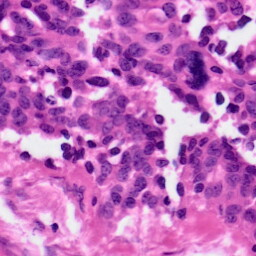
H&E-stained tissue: Ovarian